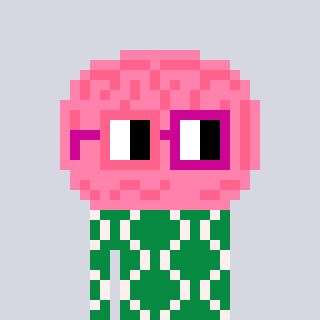
a pixel art character with square pink and red glasses, a brain-shaped head and a green-colored body on a cool background